Question: I am looking to implement shape recognition/matching of similar curves (discreet point arrays) in 2D.
I have found a <URL> on the subject but Im somewhat lost when it comes to implementing this in code.
I have figured out that this function needs to be minimized:

But where do I start?
1. m seem to be the measurement of distortion, which I want to minimize allright.
2. ps seem to be some argument that is restricted to be between 0 and p/2
3. "R is a parameter", which means?
4. k is the curvature, ?
5. x is yet another parameter...
6. gahhh
Can somebody please outline an approach to this in english? And perhaps in some pseudo-code?
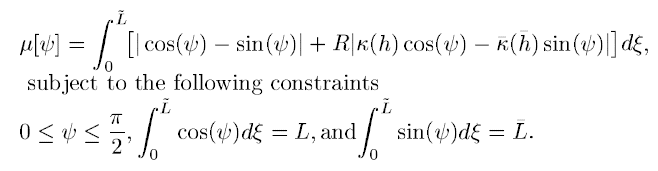
Answer: I think it's unlikely that you'll be able to get this to work without understanding the math, and the way to understand the math is to work through the paper from the beginning; if you jump to the last equation and try to code it, naturally it won't make sense. Here are the answers to your specific questions, for what they're worth:
1. m is indeed a "measurement of distortion", or a cost of deforming one curve into the other.
2. ps is indeed restricted to [0 and p/2]. It is the angle of the (h,h-bar) curve (sorry, I don't know how to enter special characters).
3. "R is a parameter", which means it's arbitrary, a measure of how important orientation is, relative to displacement.
4. k is the curvature, of C, the first curve.
5. x is a parameter describing advancement along both curves. As x advances from 0 to L-tilde, h(x) goes from 0 to L, and h-bar(x) goes from 0 to L-bar.